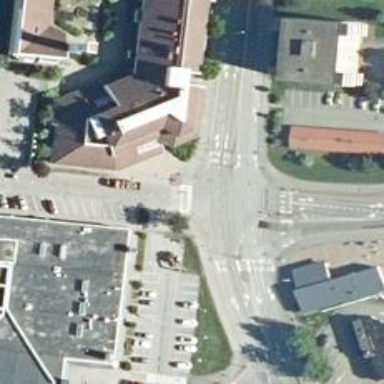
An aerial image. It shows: Crossing on cycleway.